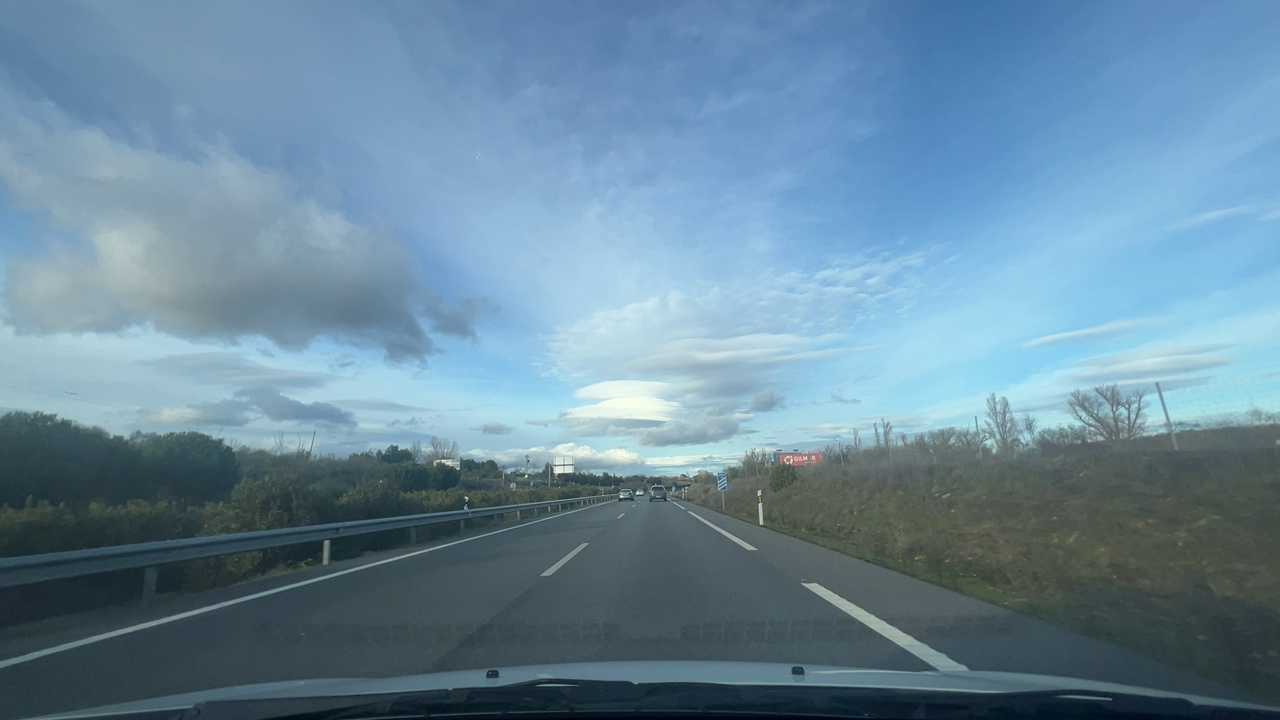
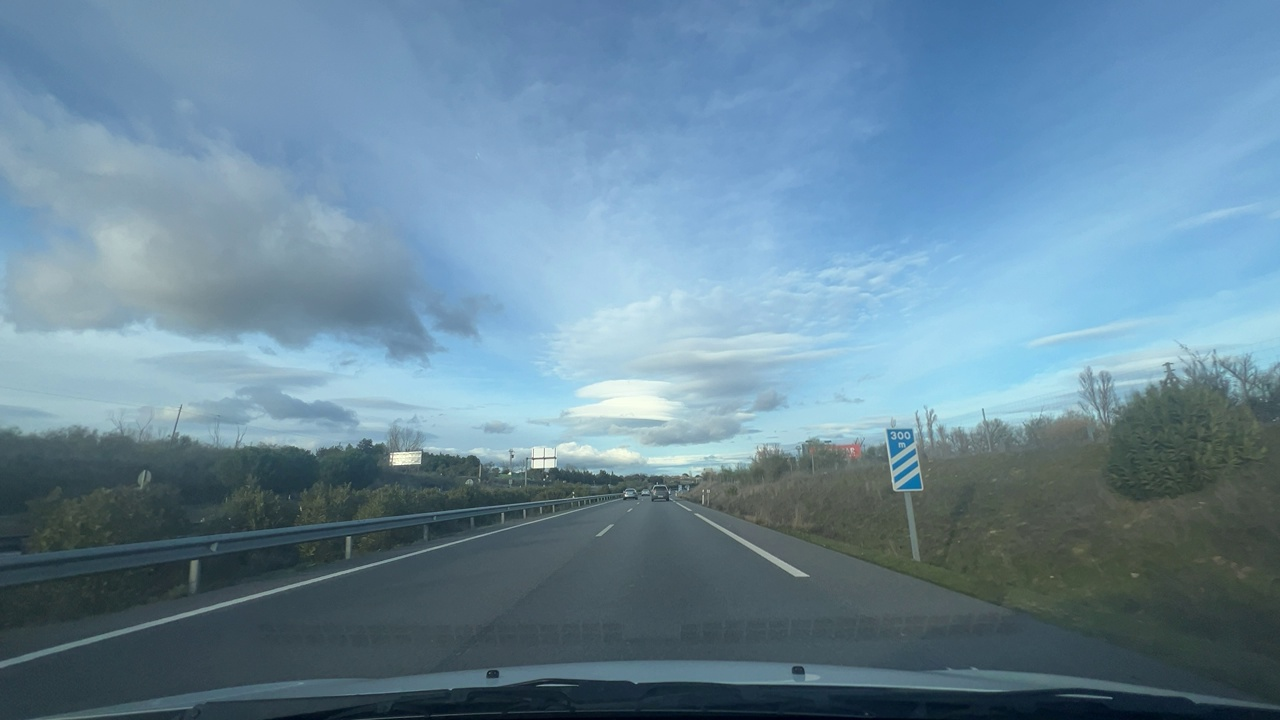
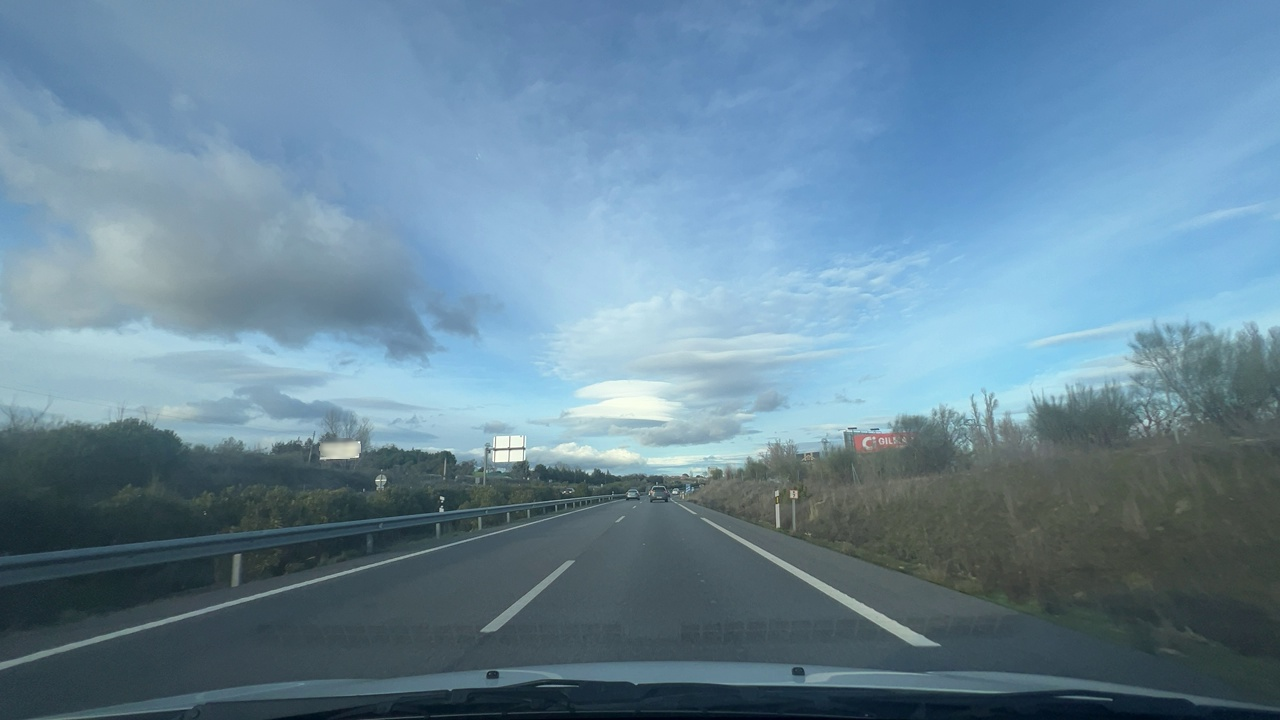
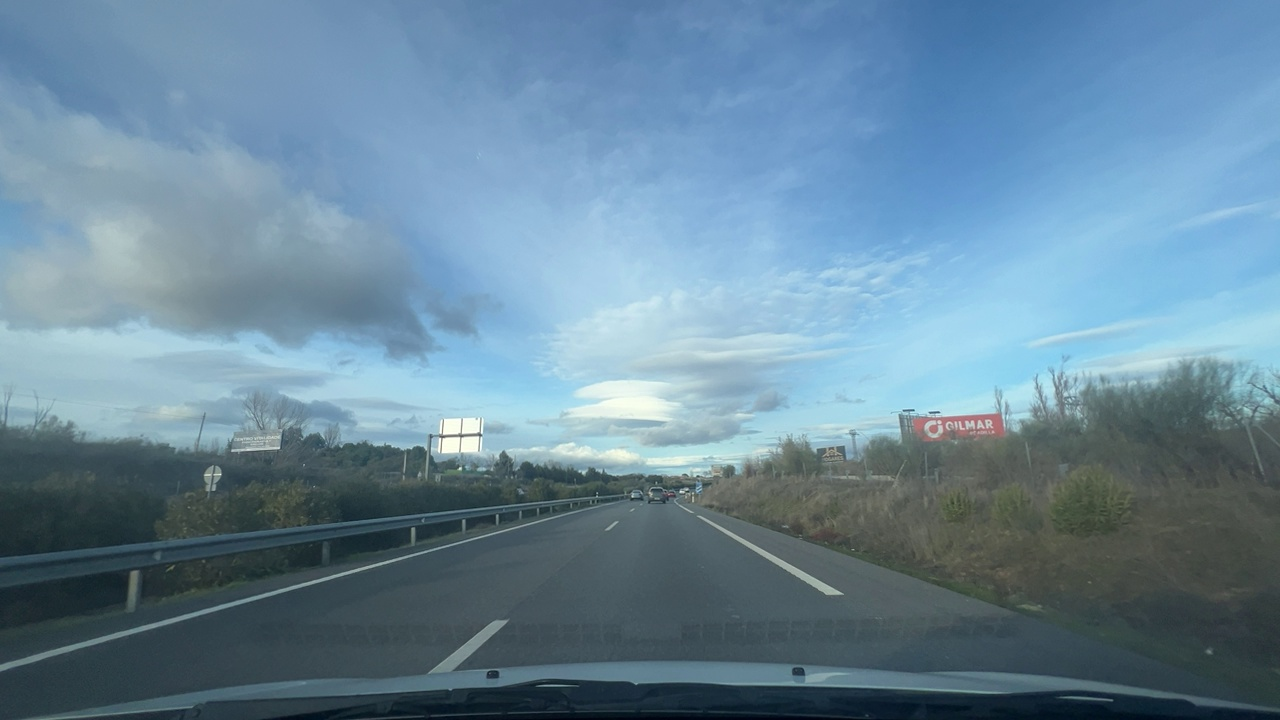
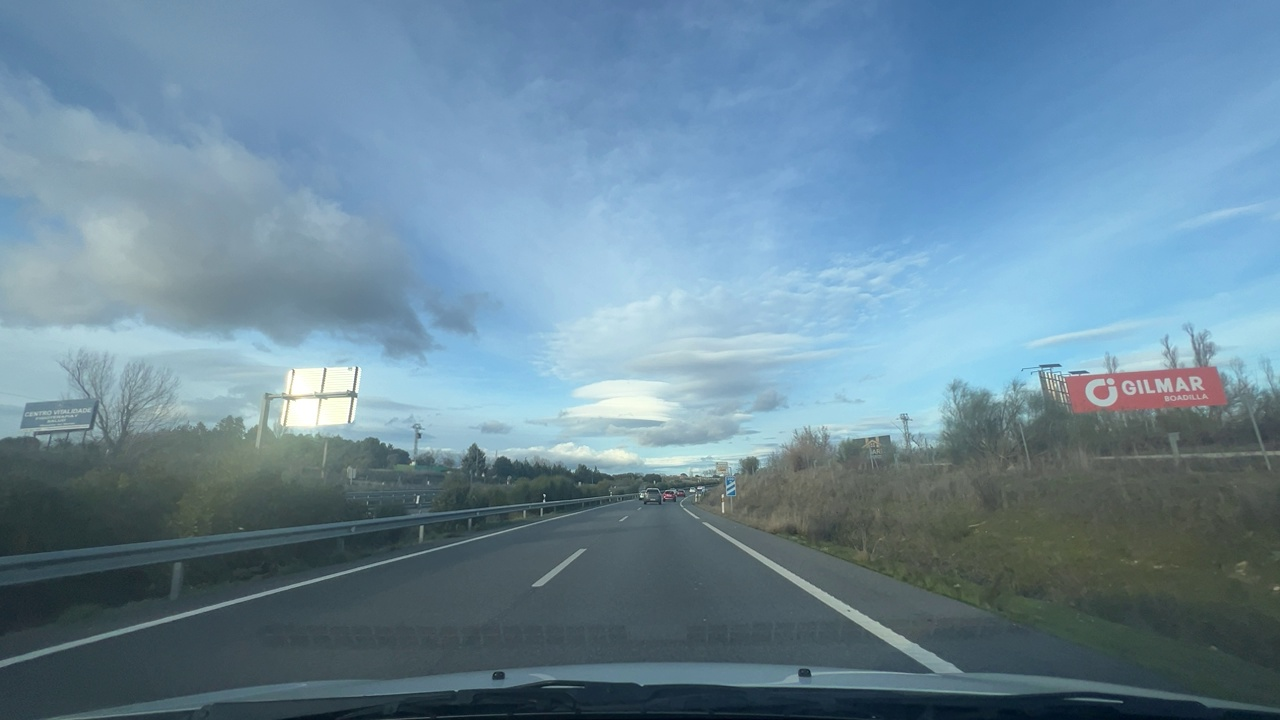
Situation: empty
Question: Is the distance between the ego vehicle and the vehicle ahead decreasing?
Answer: No
Reasoning: The distance remains the same with the vehicle ahead of the ego vehicle

Situation: empty
Question: Is either the ego vehicle or the leading vehicle stationary?
Answer: No
Reasoning: No visible vehicle is stationary

Situation: empty
Question: Is the ego vehicle decelerating due to dense traffic or congestion ahead?
Answer: No
Reasoning: The ego vehicle is not decreasing his speed, and there is no visible traffic ahead

Situation: empty
Question: Is a vehicle from an adjacent lane moving into the ego lane?
Answer: No
Reasoning: There are no visible vehicles crossing the markings of the ego lane